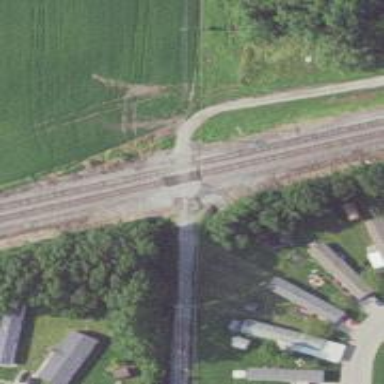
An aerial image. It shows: Railway level crossing.